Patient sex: M
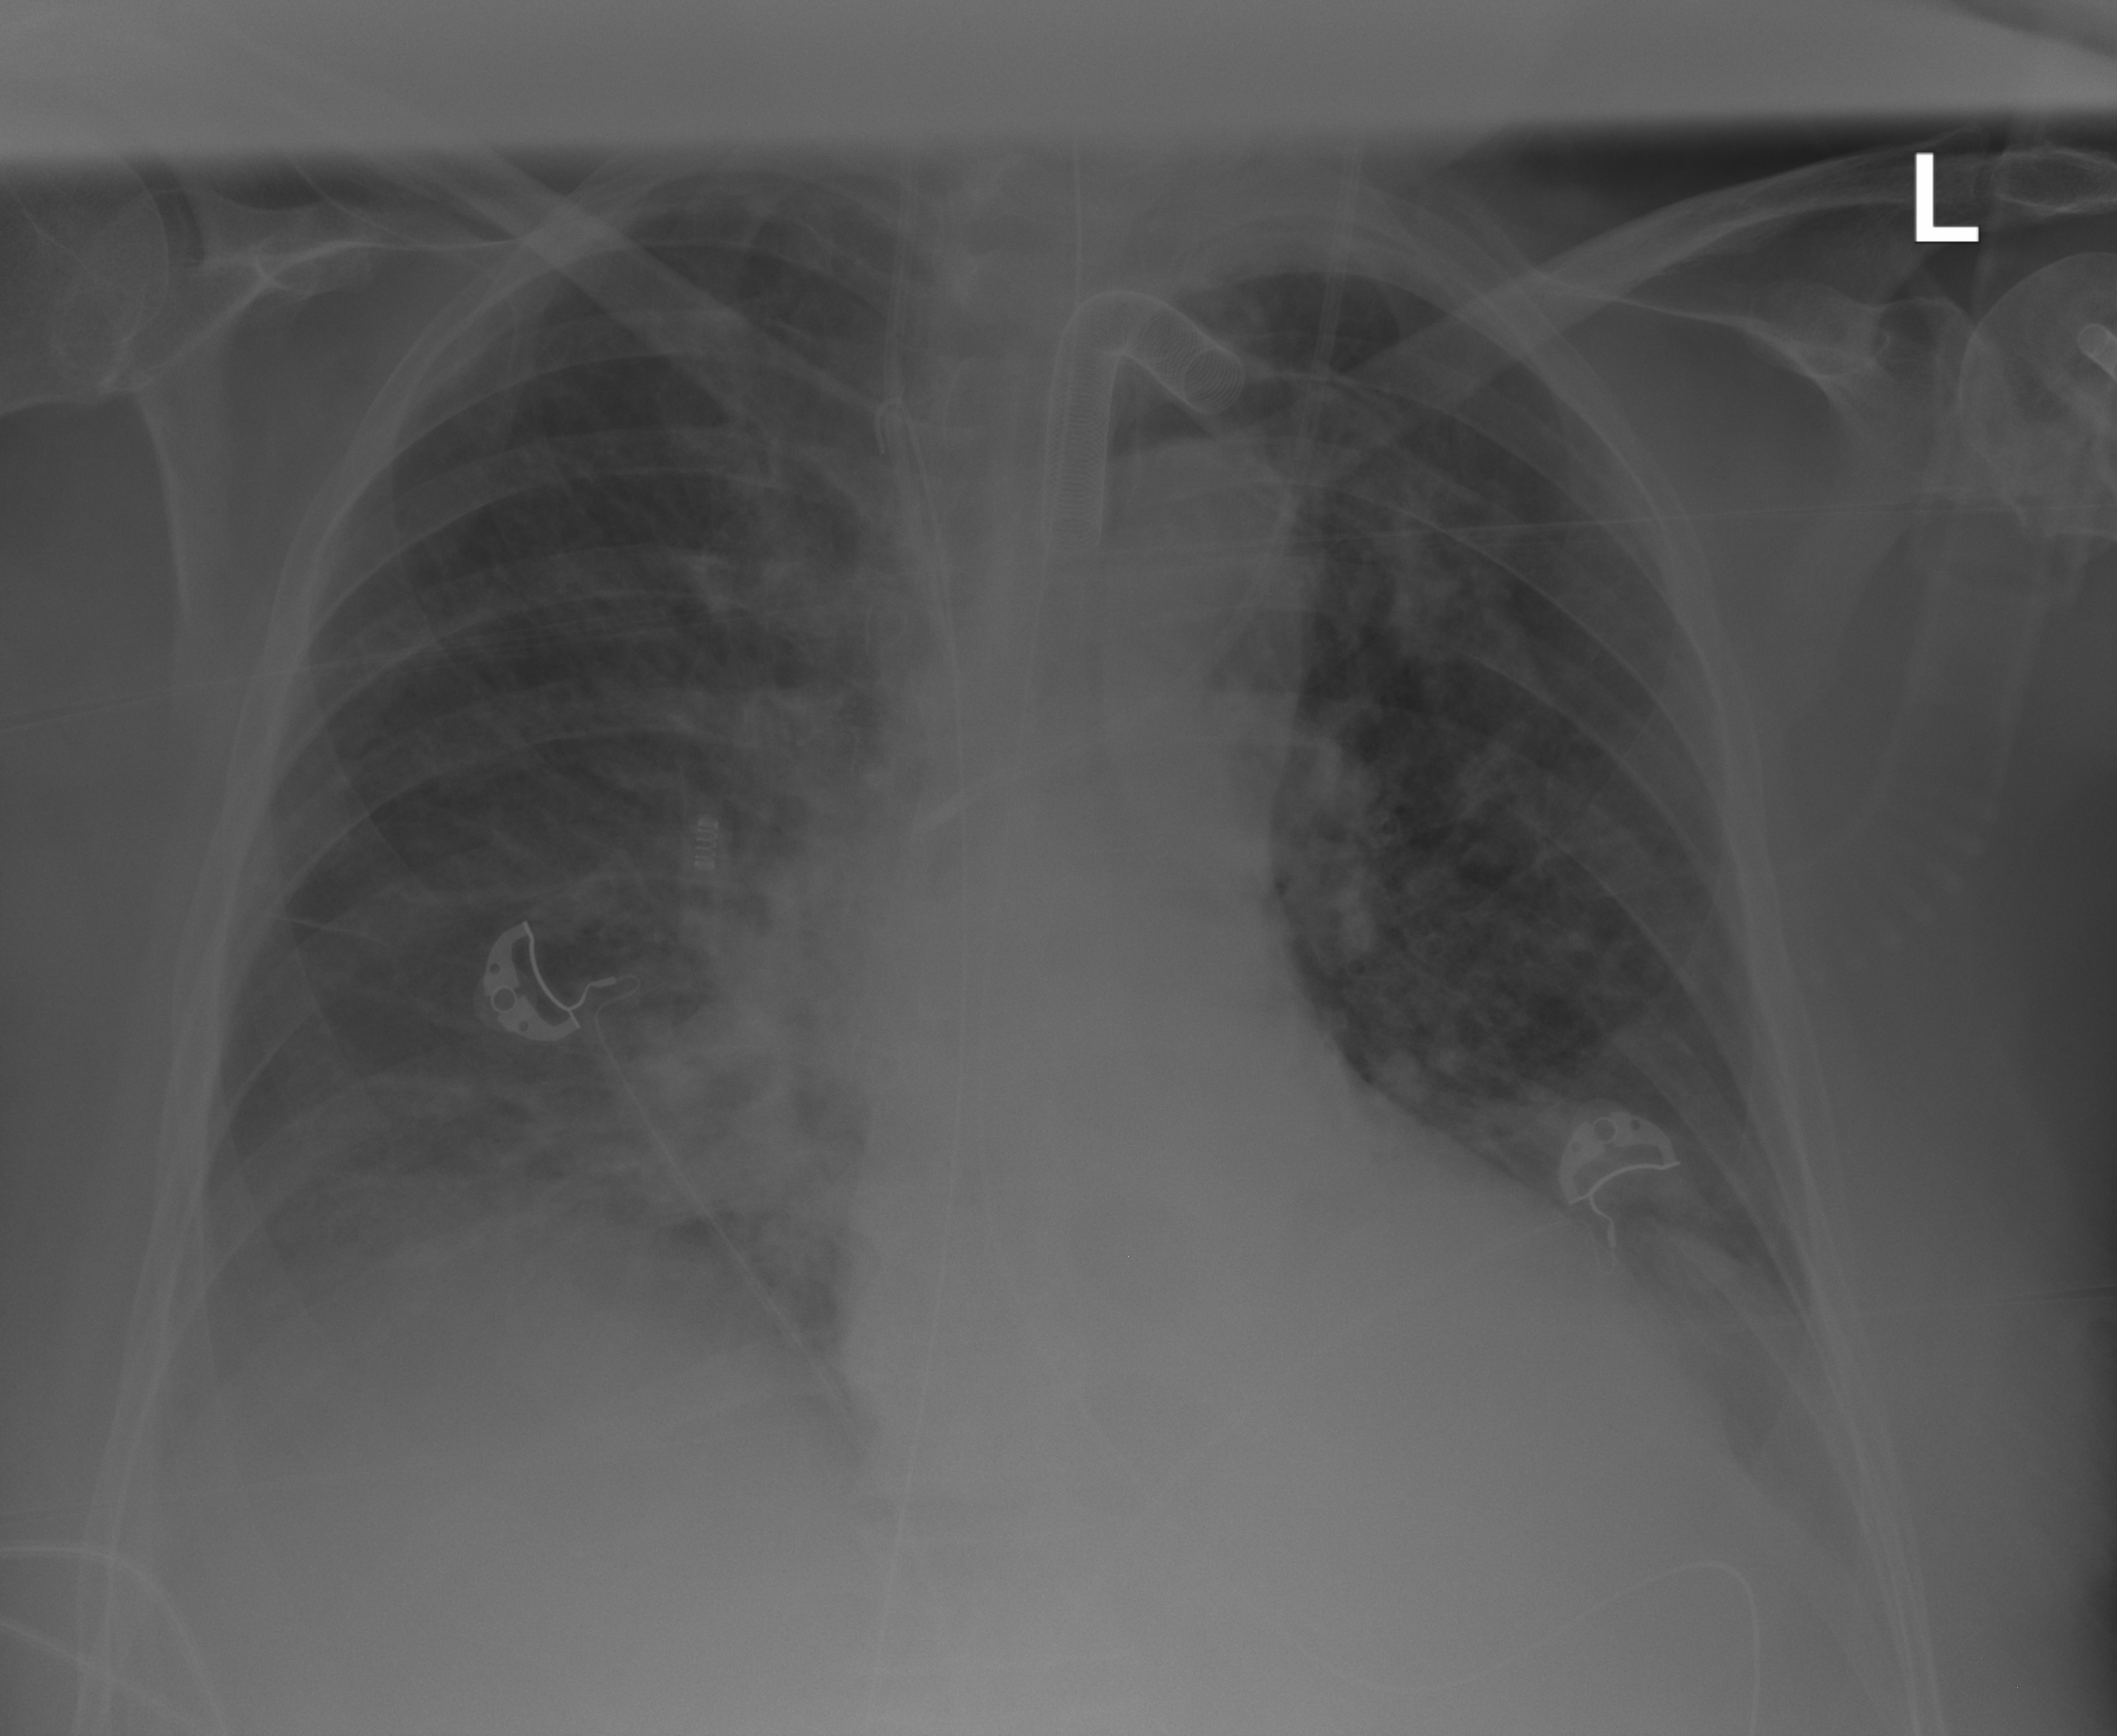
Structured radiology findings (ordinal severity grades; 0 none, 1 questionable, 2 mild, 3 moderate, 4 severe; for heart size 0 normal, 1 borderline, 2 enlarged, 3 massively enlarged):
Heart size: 0
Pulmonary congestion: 2
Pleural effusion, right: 1
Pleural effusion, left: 0
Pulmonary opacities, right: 2
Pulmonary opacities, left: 0
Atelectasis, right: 2
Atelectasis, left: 0